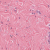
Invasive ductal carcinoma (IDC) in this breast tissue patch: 0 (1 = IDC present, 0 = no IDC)